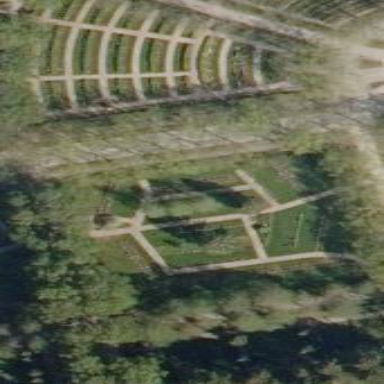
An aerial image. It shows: Sector in the cemetery.